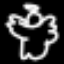
Label: angel